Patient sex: M
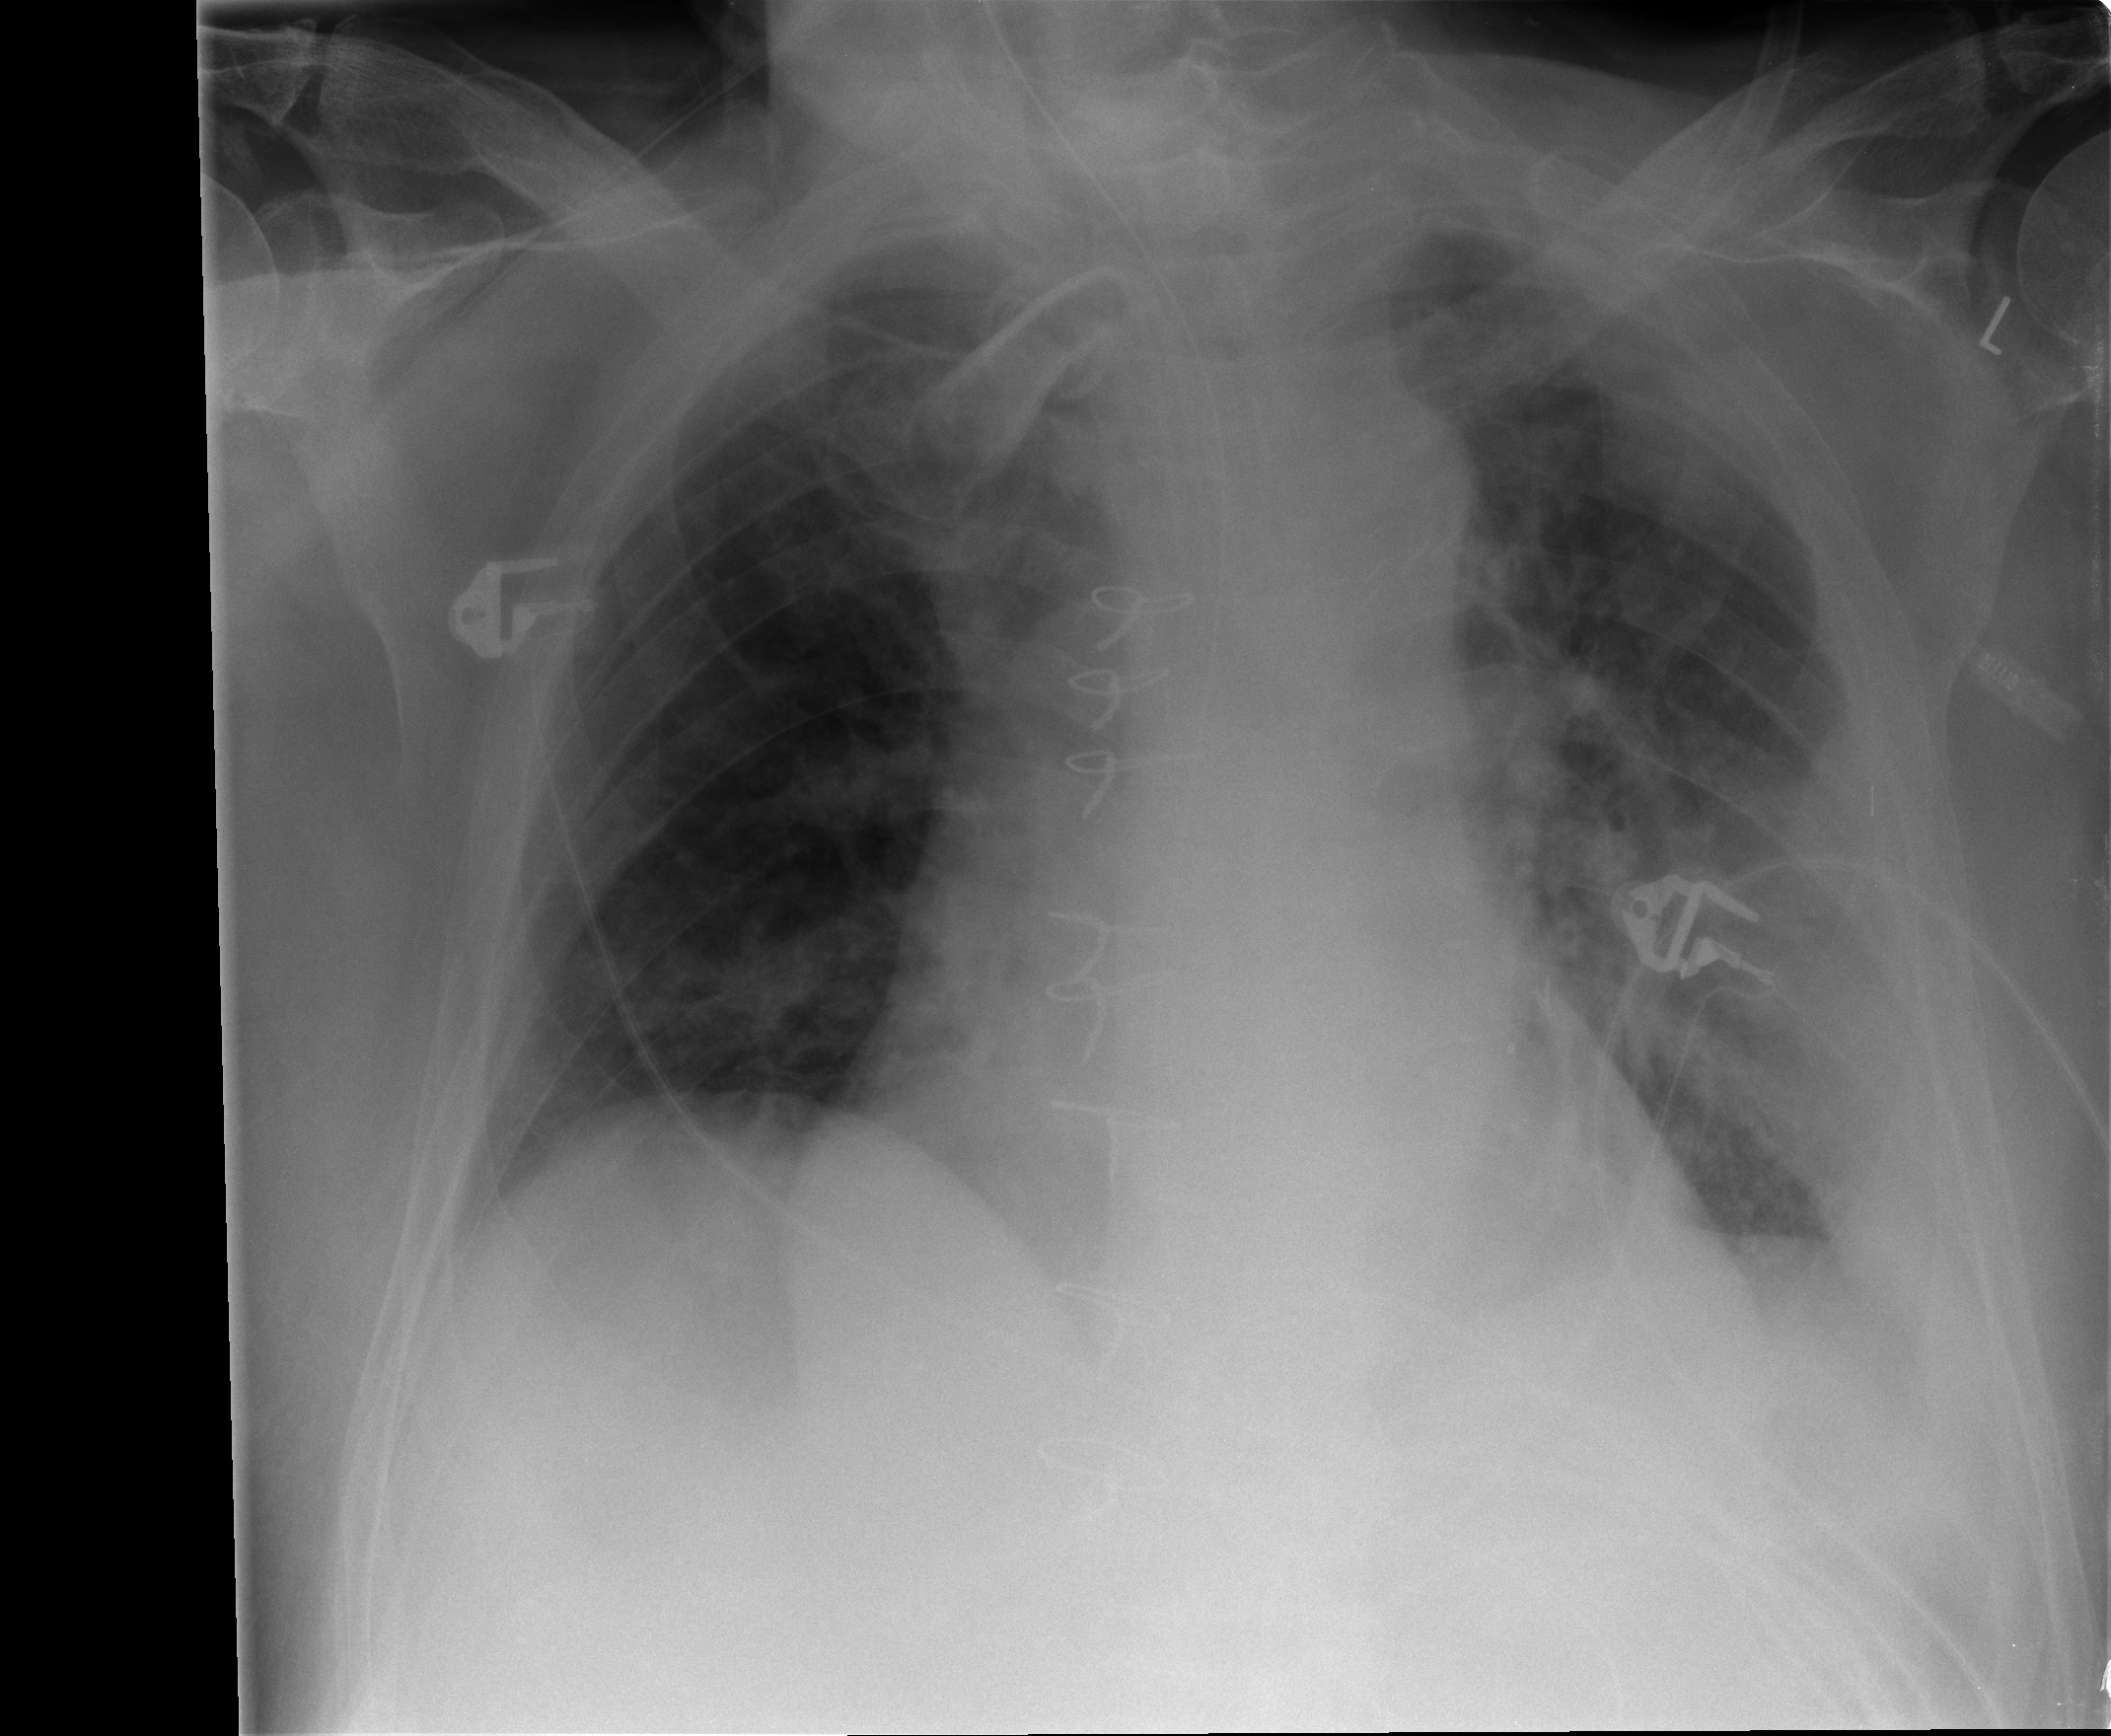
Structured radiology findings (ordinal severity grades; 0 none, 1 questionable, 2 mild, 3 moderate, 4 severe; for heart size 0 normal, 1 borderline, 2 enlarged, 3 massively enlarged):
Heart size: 2
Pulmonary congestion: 0
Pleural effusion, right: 0
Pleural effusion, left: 3
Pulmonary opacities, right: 0
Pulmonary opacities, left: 1
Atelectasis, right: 2
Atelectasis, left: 2